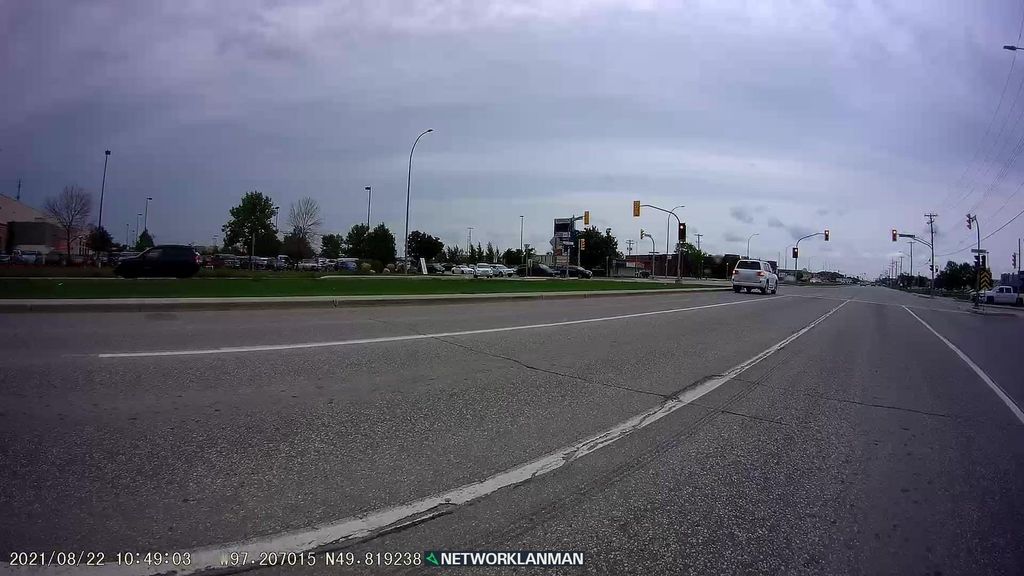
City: winnipeg